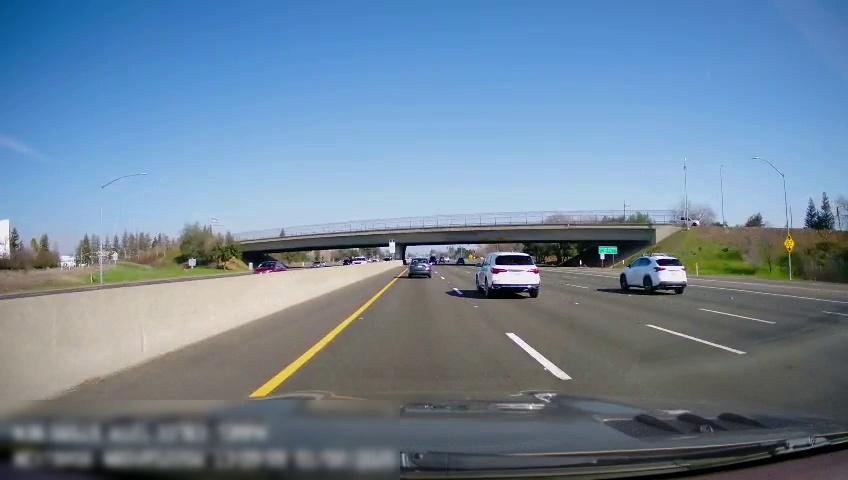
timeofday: Day
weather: Sunny
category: Drivable Space
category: Drivable Space
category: Vehicles | Car
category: Vehicles | Car
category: Vehicles | Car
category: Vehicles | SUV
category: Vehicles | Car
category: Lanes | Alternate Lane
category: Lanes | Current Lane
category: Lanes | Current Lane
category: Lanes | Alternate Lane
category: Lanes | Alternate Lane
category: Lanes | Alternate Lane
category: Lanes | Alternate Lane
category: Traffic | Signs
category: Traffic | Signs
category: Traffic | Signs